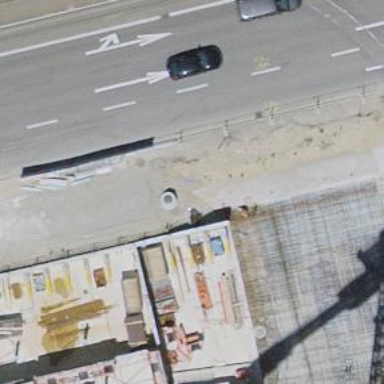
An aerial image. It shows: Asphalt platform for public transport.